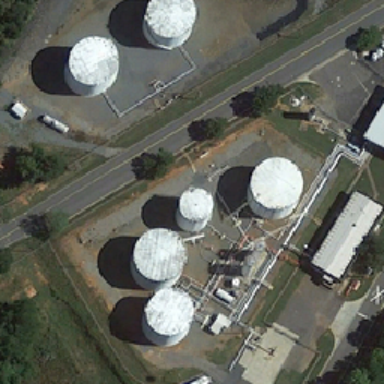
Some white reservoirs and green trees are on both sides of the road .